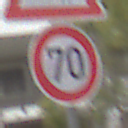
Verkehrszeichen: Geschwindigkeit70
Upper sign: DoppelkurveZunaechstLinks
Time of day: Midday
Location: Outdoor (Urban)
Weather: Overcast
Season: NotSpecified
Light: Natural